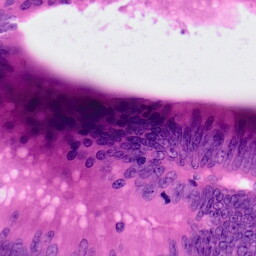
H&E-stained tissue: Colon